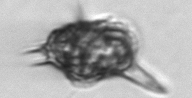
Label: Amylax